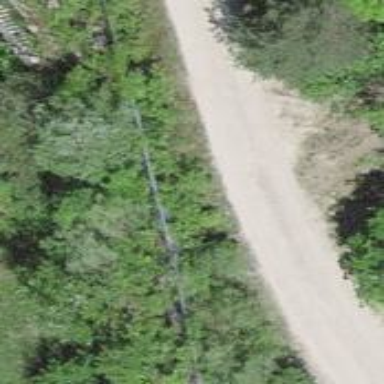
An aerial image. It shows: Power pole.